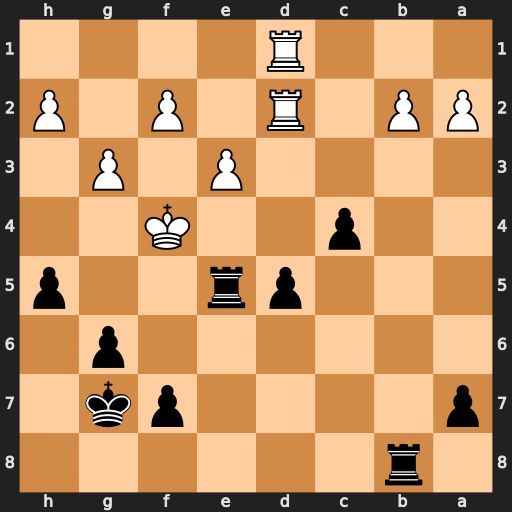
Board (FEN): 1r6/p4pk1/6p1/3pr2p/2p2K2/4P1P1/PP1R1P1P/3R4
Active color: b
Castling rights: -
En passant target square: -
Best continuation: Rf5#